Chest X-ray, PA view. Patient: 50 years old, sex F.
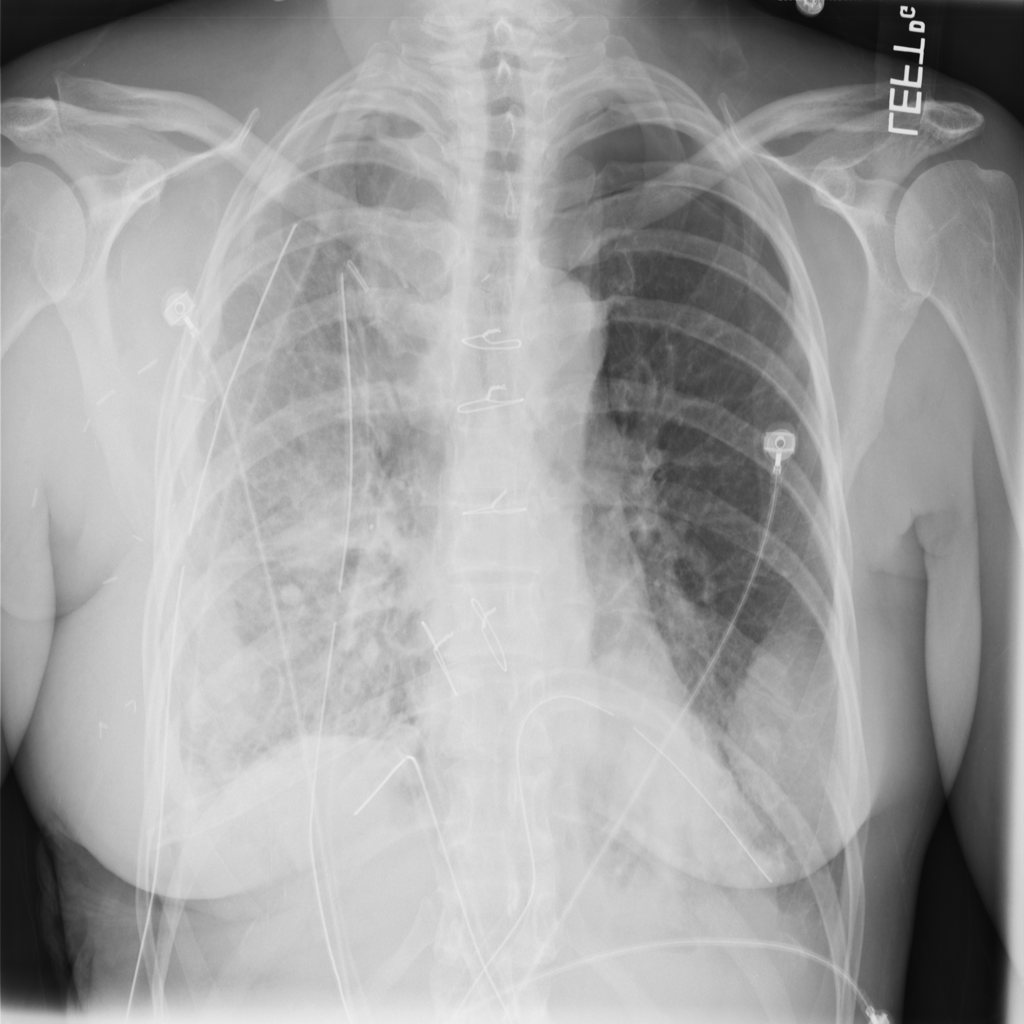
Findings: No Finding